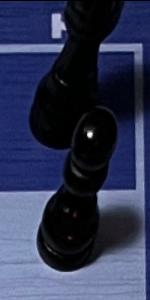
Label: Pawn_Black